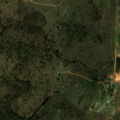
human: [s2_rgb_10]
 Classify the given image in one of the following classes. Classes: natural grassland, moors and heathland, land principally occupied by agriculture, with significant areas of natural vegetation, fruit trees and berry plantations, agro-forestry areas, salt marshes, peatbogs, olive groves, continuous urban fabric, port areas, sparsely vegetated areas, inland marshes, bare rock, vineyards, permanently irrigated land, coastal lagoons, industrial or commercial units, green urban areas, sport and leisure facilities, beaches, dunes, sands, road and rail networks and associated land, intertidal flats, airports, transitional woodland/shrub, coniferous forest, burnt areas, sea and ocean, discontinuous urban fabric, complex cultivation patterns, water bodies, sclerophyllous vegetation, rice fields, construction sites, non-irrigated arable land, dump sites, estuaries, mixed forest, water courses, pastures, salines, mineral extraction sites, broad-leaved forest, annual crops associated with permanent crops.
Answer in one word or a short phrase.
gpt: non-irrigated arable land, permanently irrigated land, pastures, agro-forestry areas